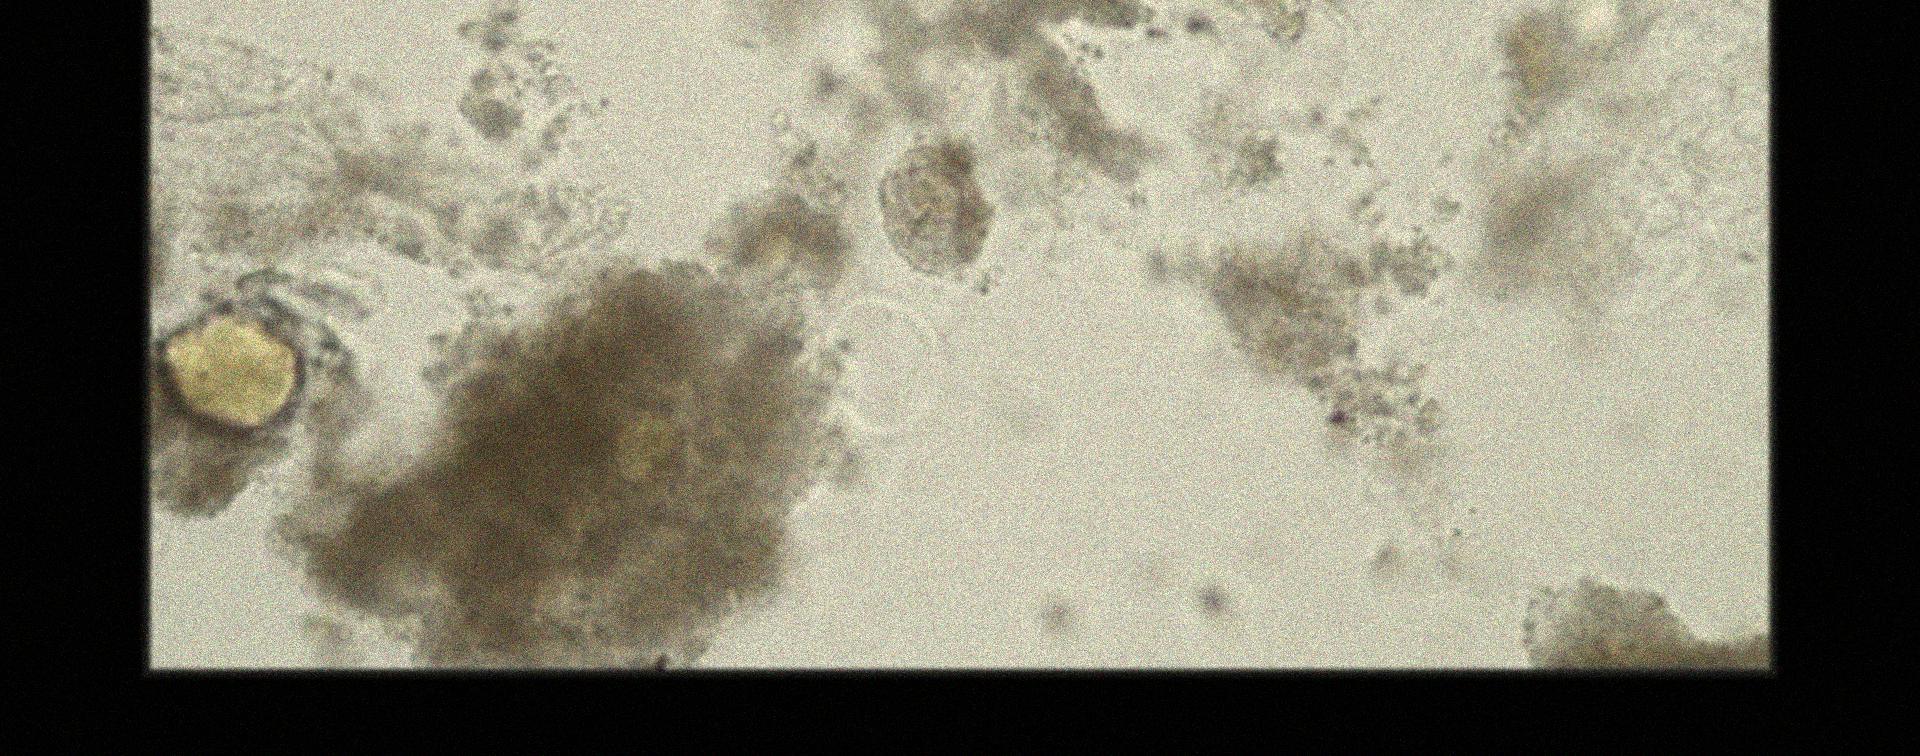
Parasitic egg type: Hymenolepis nana